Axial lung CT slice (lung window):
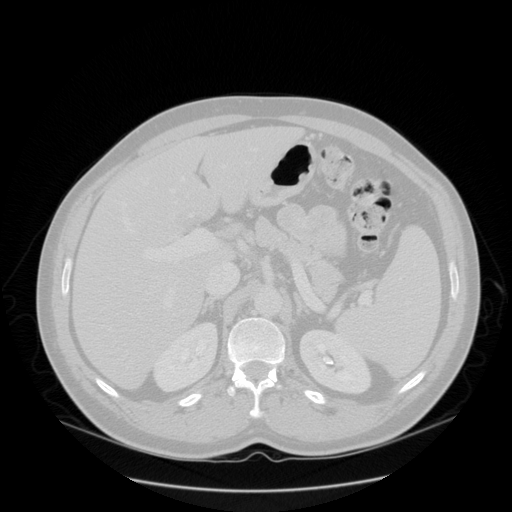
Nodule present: no